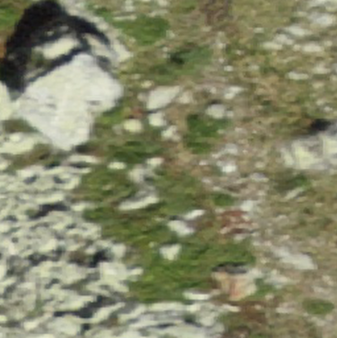
Label: bouldering_area